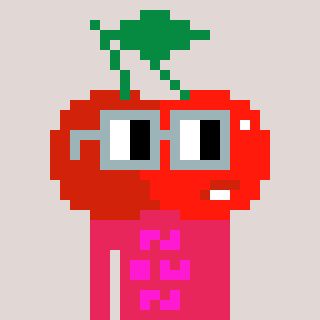
a pixel art character with square dark gray glasses, a cherry-shaped head and a redpinkish-colored body on a warm background